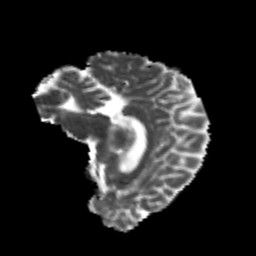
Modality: MD
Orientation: sagittal
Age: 23
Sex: female
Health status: healthy
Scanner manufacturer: philips
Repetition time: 7.39 s
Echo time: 0.08599 s